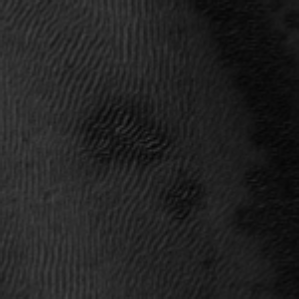
Label: frost